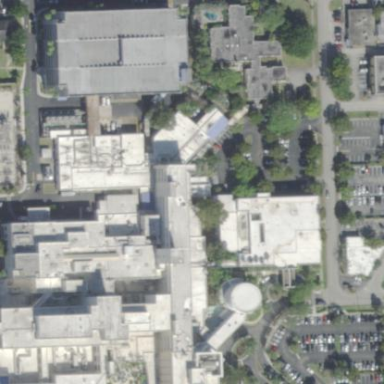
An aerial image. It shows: Hospital providing healthcare services.